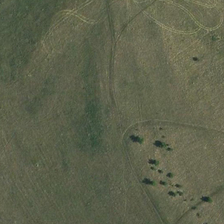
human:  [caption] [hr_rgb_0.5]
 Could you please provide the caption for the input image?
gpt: some small trees are scattered in a piece of green meadow .

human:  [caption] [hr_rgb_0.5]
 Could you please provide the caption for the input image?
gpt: some small trees are scattered in a piece of green meadow .

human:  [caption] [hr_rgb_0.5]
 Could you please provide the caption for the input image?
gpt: some small trees are scattered in a piece of green meadow .

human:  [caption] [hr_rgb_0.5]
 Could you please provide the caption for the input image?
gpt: some small trees are scattered in a piece of green meadow .

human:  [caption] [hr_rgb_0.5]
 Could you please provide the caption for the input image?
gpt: some small trees are scattered in a piece of green meadow .